Question: When I search for a function description [find-function] and I click on the link to the "--.c"
file I cannot open it and I get Emacs C Source dir: ~/ in the Minibuf. I am stuck there and I don't know what to do.
"The Emacs distribution includes the full source code for the manuals, as well as the Emacs Reference Card in several languages." gnu.org/software/emacs
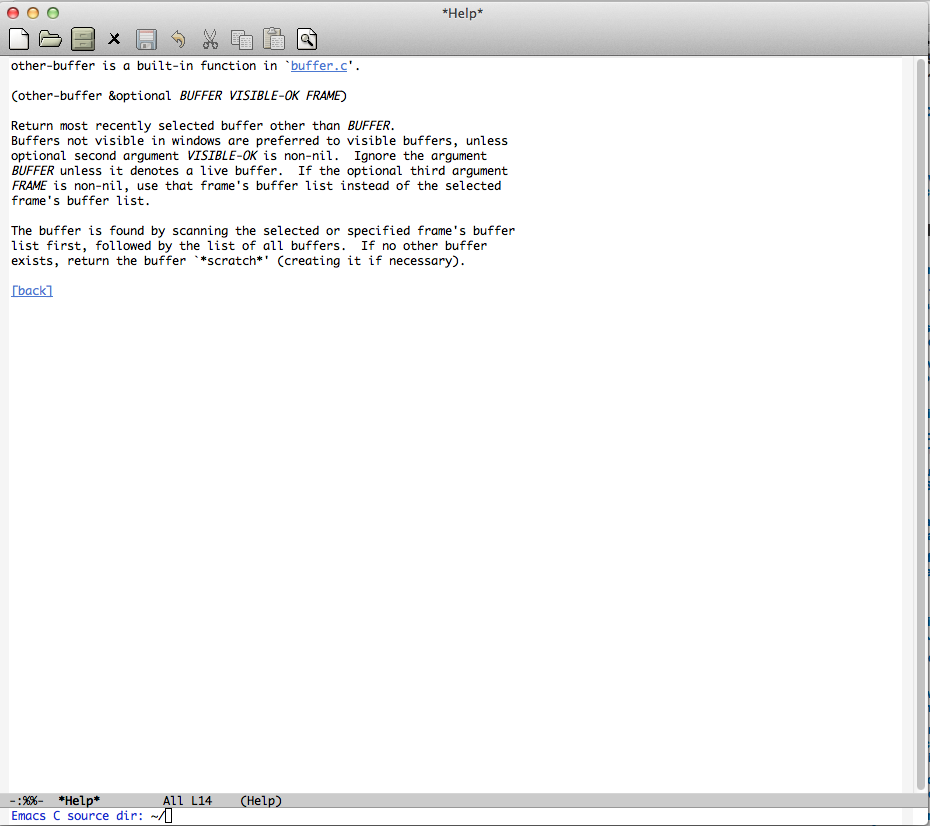
Answer: Get the '.tar.gz' file that corresponds to your Emacs version (check with 'M-x emacs-version' if you're unsure) from <URL>